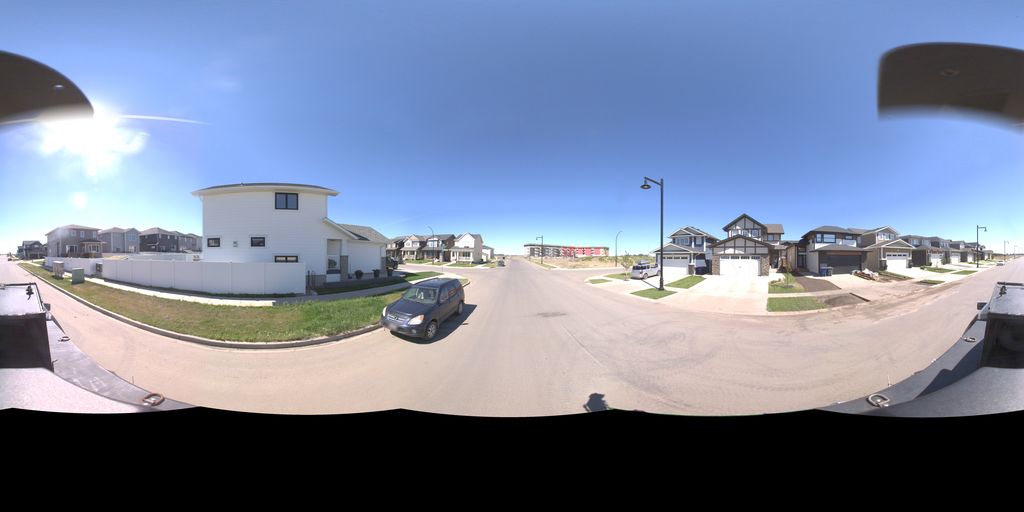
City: saskatoon